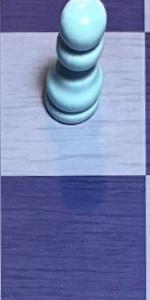
Label: Empty